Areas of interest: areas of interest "Beijing International Mansion Block C"
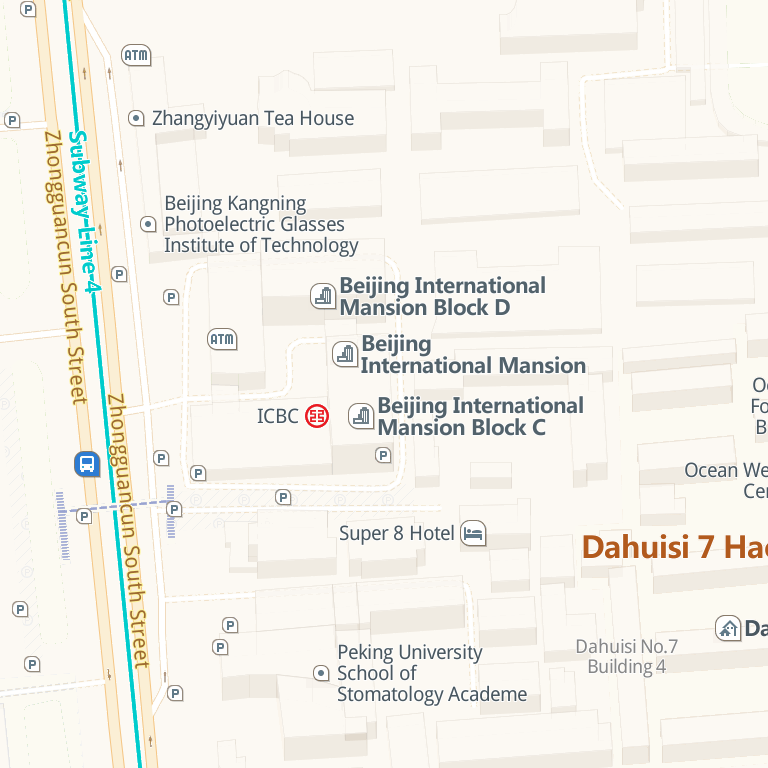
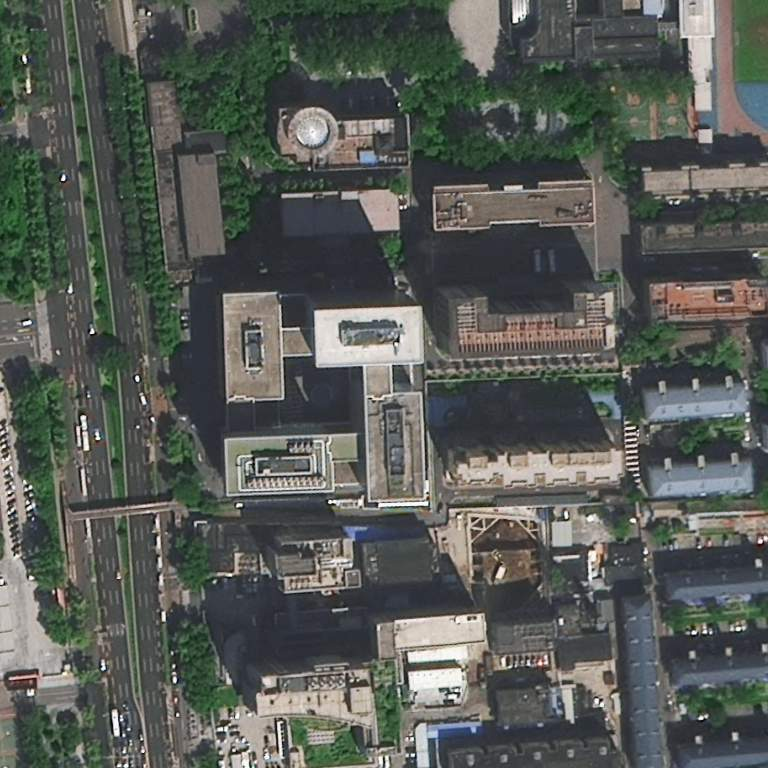